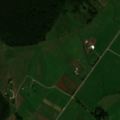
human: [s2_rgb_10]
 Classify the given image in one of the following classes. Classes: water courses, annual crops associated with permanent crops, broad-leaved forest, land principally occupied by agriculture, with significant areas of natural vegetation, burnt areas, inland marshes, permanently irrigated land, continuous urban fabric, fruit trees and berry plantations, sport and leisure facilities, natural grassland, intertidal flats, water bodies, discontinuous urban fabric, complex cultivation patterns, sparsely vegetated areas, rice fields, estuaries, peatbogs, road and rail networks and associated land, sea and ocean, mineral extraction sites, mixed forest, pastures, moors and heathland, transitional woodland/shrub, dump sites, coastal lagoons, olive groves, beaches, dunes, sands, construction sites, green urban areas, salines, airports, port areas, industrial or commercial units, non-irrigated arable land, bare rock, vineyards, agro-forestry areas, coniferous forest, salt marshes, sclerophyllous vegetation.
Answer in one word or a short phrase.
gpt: non-irrigated arable land, pastures, complex cultivation patterns, land principally occupied by agriculture, with significant areas of natural vegetation, broad-leaved forest, transitional woodland/shrub